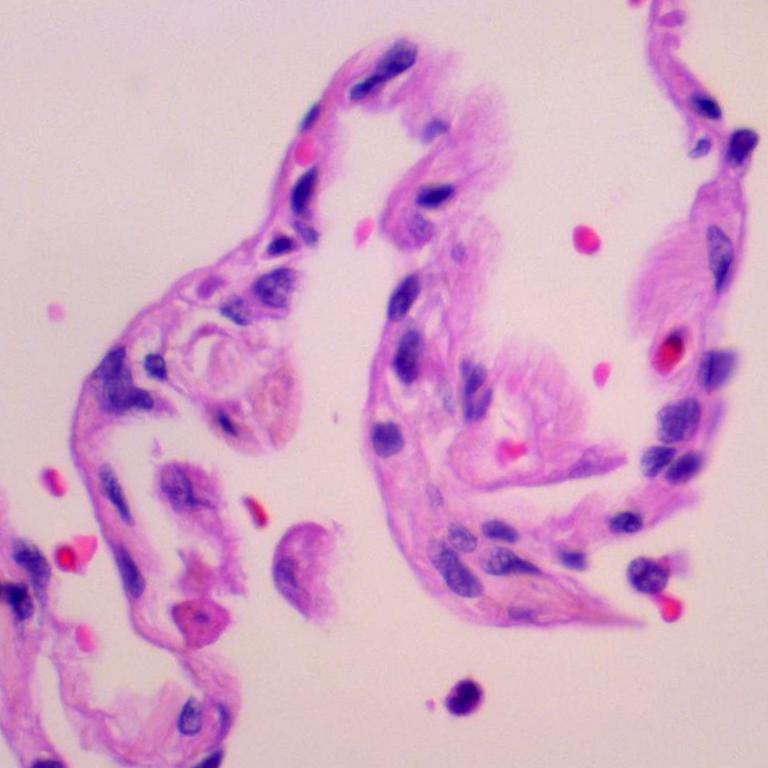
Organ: lung
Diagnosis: benign